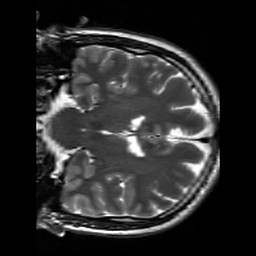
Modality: T2w
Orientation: coronal
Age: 30
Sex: male
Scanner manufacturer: siemens
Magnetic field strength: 3 T
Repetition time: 7 s
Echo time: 0.09 s